RGB frame:
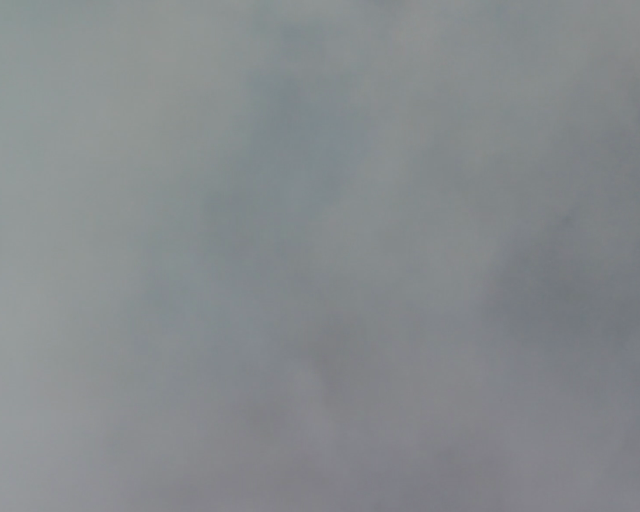
Thermal frame:
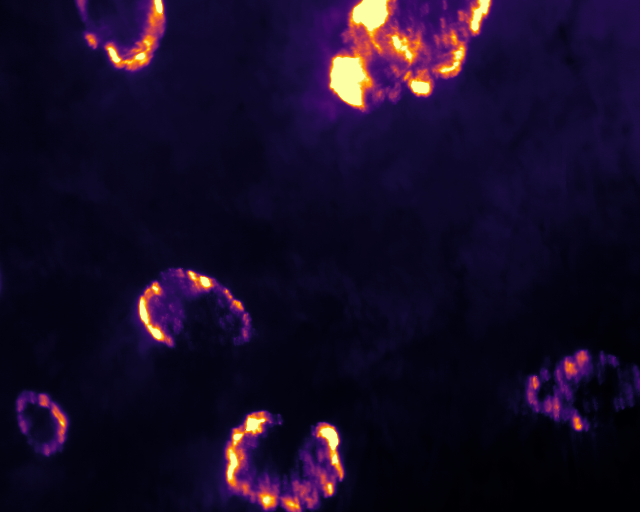
Captured: 2026-02-26 02:31:08
Pixels at or above 80 °C: 12603 (fraction of frame: 0.03846)